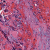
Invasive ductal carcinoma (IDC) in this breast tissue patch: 0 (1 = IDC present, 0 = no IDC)